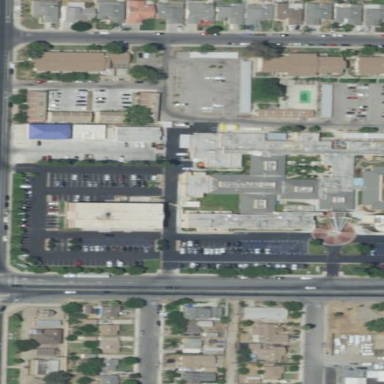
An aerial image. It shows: Healthcare facility identified as hospital.